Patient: sex F, age 49
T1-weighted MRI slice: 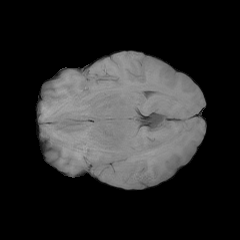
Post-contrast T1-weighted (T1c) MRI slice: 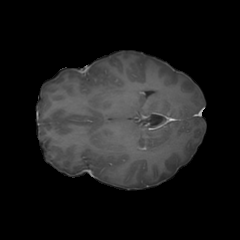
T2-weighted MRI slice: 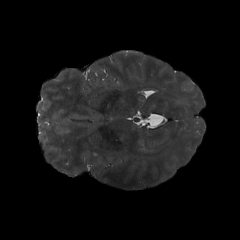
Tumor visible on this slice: no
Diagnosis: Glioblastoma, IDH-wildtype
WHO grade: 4